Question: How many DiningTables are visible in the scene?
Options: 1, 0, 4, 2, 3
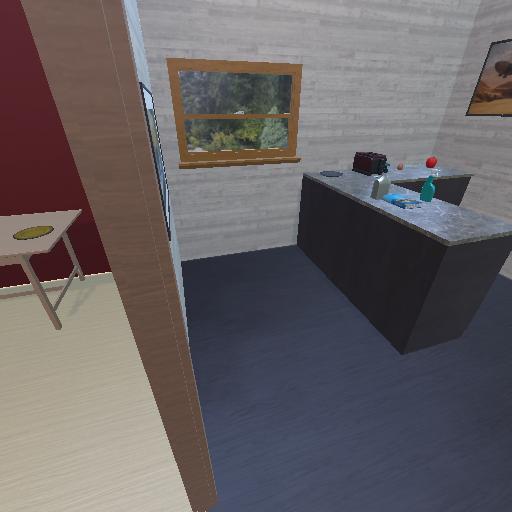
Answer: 1